Question: I'm using d3.geo.tile() and have used it successfully before but this time the tile layer doesn't seem to draw at the same scale and translate as the point layer. The below code creates a map that pans and draws just fine, but draws the circles, which should be in the Mediterranean, in Africa. If I zoom in, it scales the tiles and circles just fine, it's as if my xy coordinates are off, but they aren't.
I get the feeling that it's actually drawing the base layer without offsetting and scaling it properly because it should be centering on the coordinates 12,42, but it's a great big mystery to me since this exact same code works fine in a different application.
If someone can spot some problem, or just a hint, that would help.
'''
function createNewMap(){
width = 1200, height = 800;
var tile = d3.geo.tile()
.size([1200, 800]);
var projection = d3.geo.mercator()
.scale((1 << 12) / 2 / Math.PI)
.translate([width / 2, height / 2]);
var center = projection([12, 42]);
var zoom = d3.behavior.zoom()
.scale(projection.scale() * 2 * Math.PI)
.scaleExtent([1 << 10, 1 << 17])
.translate([width - center[0], height - center[1]])
.on("zoom", zoomed);
projection
.scale(1 / 2 / Math.PI)
.translate([0, 0]);
var svg = d3.select("#newMapId").append("svg")
.attr("width", width)
.attr("height", height)
.call(zoom);
var raster = svg.append("g");
var vector = svg.append("g");
vector.selectAll("g").data(dataModule.polisData).enter().append("g")
.attr("class", "sites")
.attr("transform", function(d) {return "translate(" + (projection([d.xcoord,d.ycoord])[0]) + "," + (projection([d.xcoord,d.ycoord])[1]) + ")scale("+(projection.scale())+")"})
.append("circle")
.attr("class", "sitecirc");
zoomed();
function zoomed() {
var tiles = tile
.scale(zoom.scale())
.translate(zoom.translate())
();
var image = raster
.attr("transform", "scale(" + tiles.scale + ")translate(" + tiles.translate + ")")
.selectAll("image")
.data(tiles, function(d) { return d; });
image.exit()
.remove();
image.enter().append("image")
.attr("xlink:href", function(d) { return "http://" + ["a", "b", "c", "d"][Math.random() * 4 | 0] + ".tiles.mapbox.com/v3/elijahmeeks.map-zm593ocx/" + d[2] + "/" + d[0] + "/" + d[1] + ".png"; })
.attr("width", 1)
.attr("height", 1)
.attr("x", function(d) { return d[0]; })
.attr("y", function(d) { return d[1]; });
vector
.attr("transform", "translate(" + zoom.translate() + ")scale(" + zoom.scale() + ")");
d3.selectAll(".sitecirc")
.attr("r", 10 / zoom.scale());
}
'''

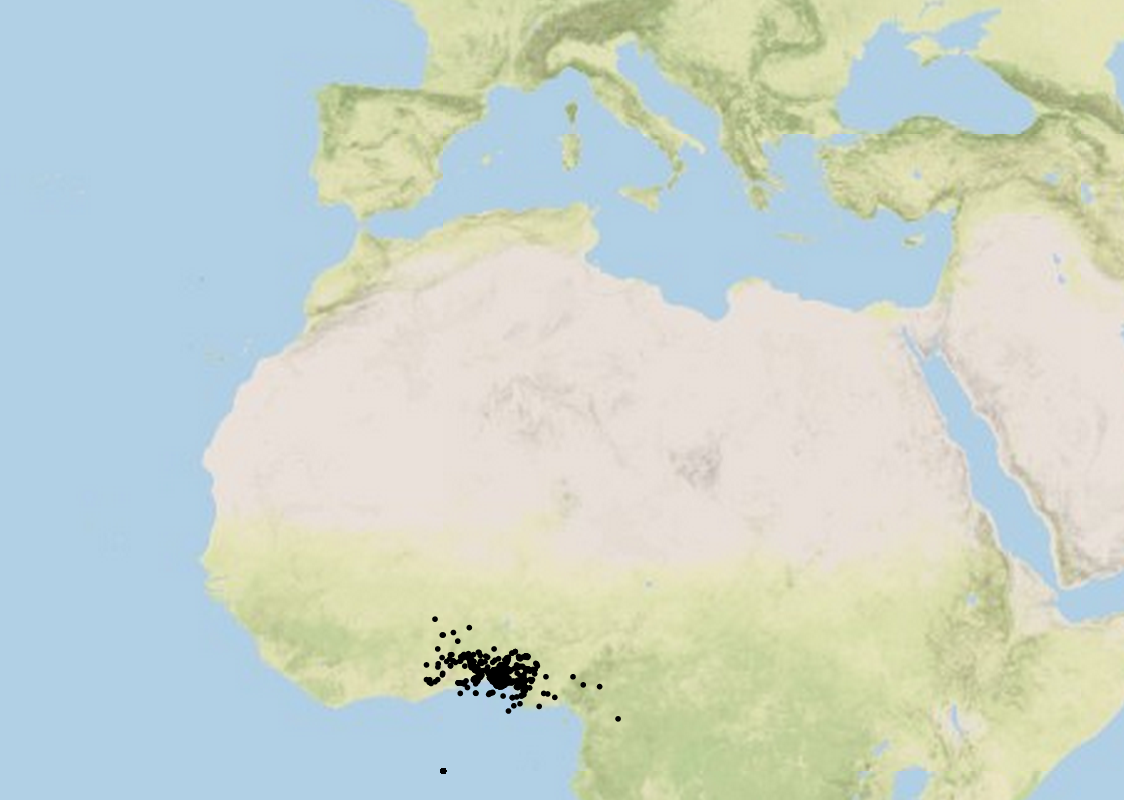
Answer: Your code appears to be based on my example that changes the <URL>.
The code doesn't change very much if you want to change the projection on zoom. In essence:
'''
projection
.scale(zoom.scale() / 2 / Math.PI)
.translate(zoom.translate());
'''
And then re-run your d3.geo.path to re-render. As shown in <URL>:
<URL>
Also, fixing the projection and changing the transform can cause precision problems if you zoom in a lot. Another reason to only use that technique when it offers substantial performance gains by avoid reprojection. And here reprojecting is super-cheap because it's just a handful of points.